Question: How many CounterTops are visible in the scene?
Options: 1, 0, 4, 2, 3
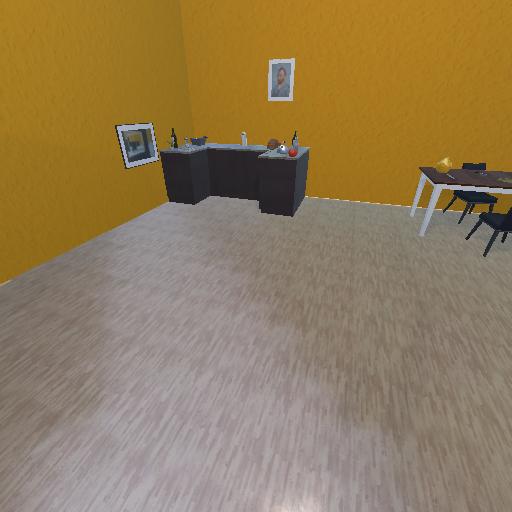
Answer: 1